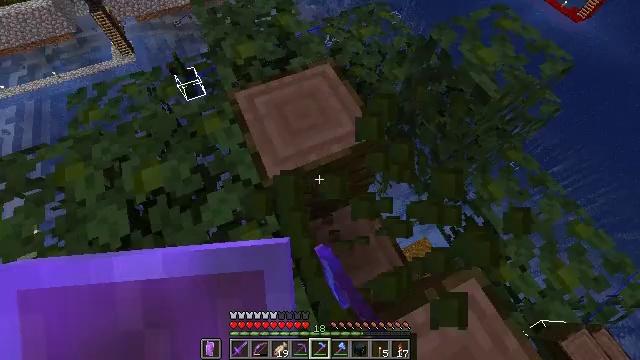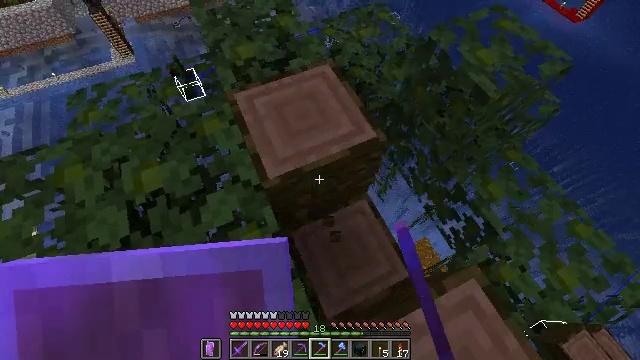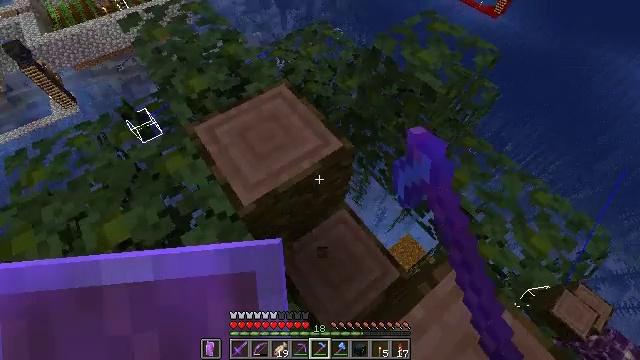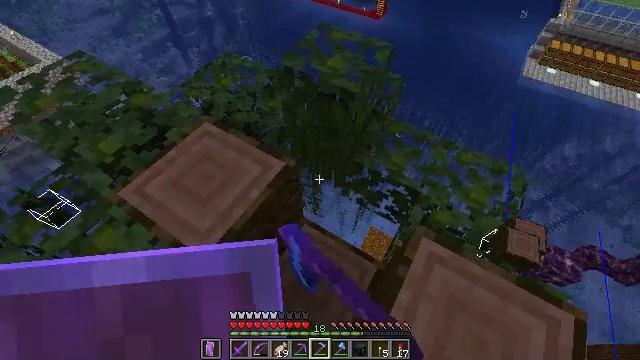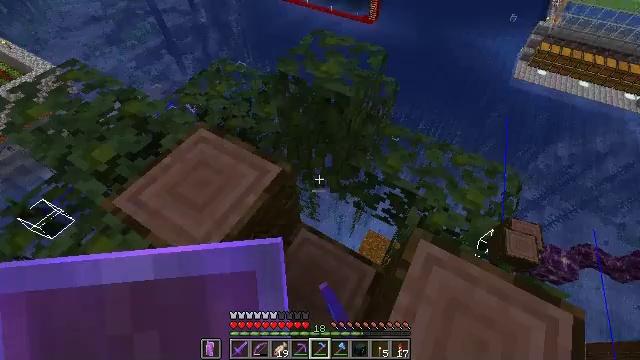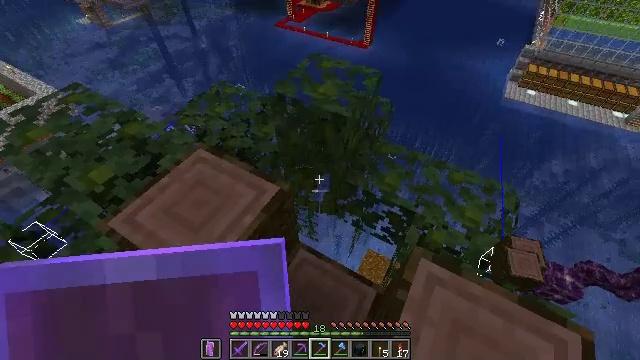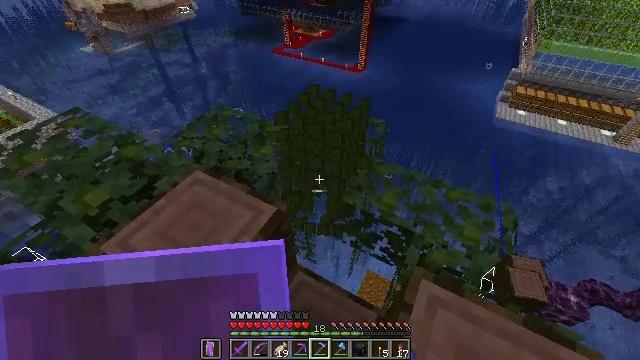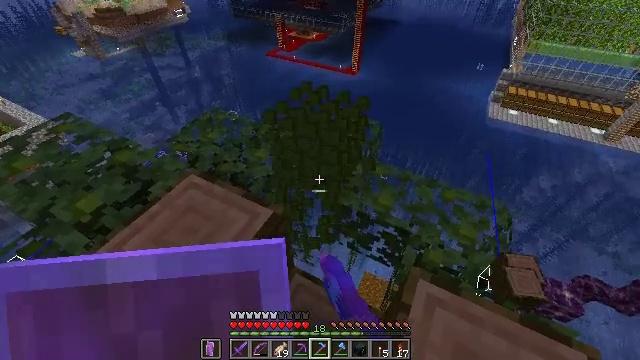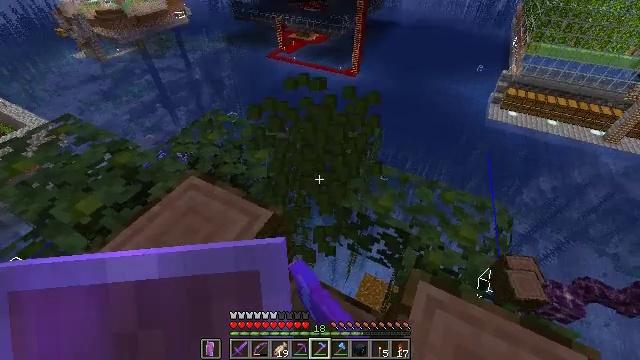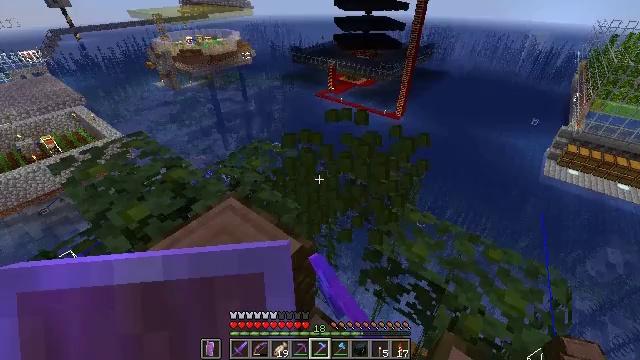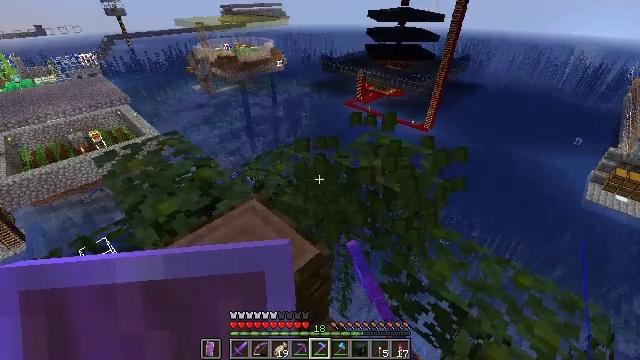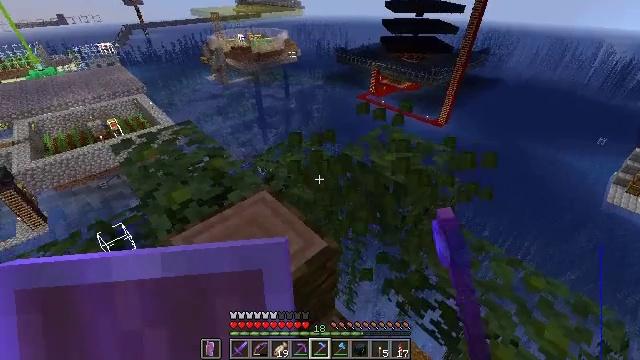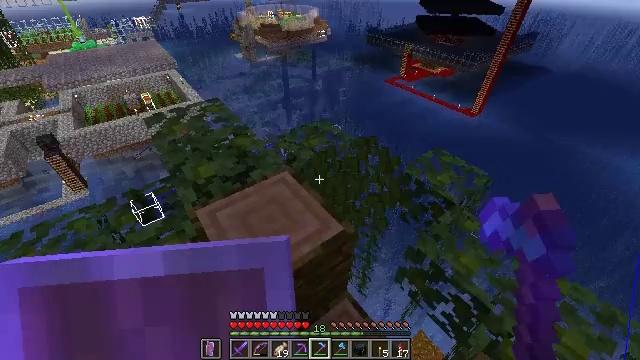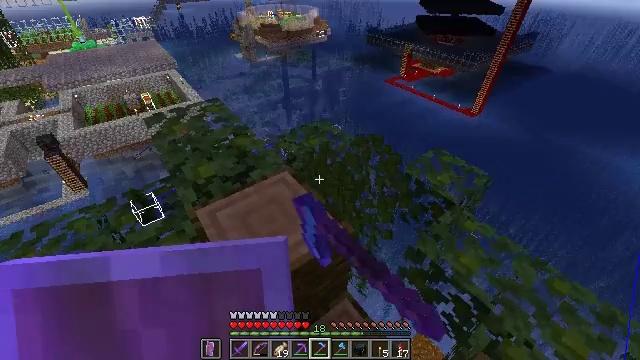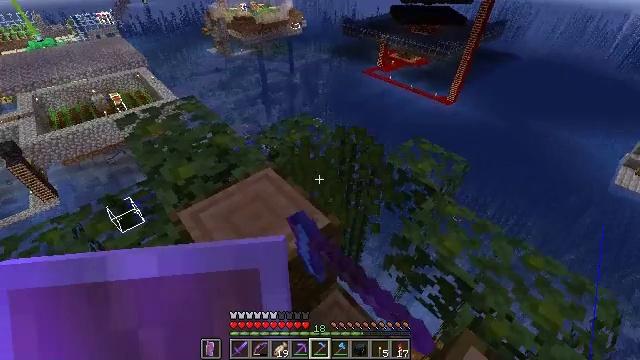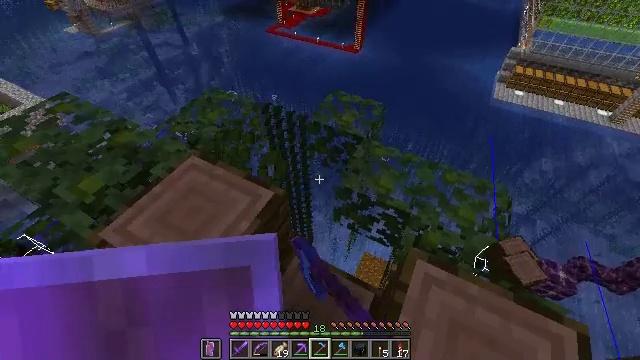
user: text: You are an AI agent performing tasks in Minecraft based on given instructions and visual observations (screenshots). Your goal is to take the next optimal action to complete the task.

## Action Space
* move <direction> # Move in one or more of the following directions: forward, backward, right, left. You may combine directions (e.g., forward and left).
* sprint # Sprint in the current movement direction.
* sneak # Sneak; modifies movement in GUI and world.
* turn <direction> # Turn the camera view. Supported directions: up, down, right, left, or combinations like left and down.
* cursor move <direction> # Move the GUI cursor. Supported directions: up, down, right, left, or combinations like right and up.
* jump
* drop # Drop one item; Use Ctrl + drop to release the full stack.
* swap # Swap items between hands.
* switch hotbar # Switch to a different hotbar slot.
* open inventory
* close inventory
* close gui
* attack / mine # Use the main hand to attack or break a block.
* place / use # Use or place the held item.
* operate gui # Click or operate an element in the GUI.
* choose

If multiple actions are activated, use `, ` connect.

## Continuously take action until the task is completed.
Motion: motion action
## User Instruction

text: Clear the jungle leaves to make way.
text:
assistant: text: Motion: attack / mine
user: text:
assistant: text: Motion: turn right and up, attack / mine
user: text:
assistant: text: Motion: turn right and up, attack / mine
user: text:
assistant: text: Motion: turn right, attack / mine
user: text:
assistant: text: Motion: turn up, attack / mine
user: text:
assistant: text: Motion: turn up, attack / mine
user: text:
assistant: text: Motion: turn right, attack / mine
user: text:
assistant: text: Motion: attack / mine
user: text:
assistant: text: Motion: turn left and up, attack / mine
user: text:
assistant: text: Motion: turn left and up, attack / mine
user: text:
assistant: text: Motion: turn left and down, attack / mine
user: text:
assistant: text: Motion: turn left and down, attack / mine
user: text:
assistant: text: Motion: attack / mine
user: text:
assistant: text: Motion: turn right and down
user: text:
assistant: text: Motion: turn right and down
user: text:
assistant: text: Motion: turn right
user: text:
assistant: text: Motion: turn down
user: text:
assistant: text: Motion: no_op
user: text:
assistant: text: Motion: no_op
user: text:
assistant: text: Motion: turn left and down
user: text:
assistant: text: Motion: no_op
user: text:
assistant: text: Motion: no_op
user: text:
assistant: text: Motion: no_op
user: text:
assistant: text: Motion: turn right and up
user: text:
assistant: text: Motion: turn right
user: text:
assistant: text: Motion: turn right and up
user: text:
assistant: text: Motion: turn right and up
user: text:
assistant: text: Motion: turn right
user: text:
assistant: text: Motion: no_op
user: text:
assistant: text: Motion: sneak